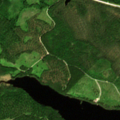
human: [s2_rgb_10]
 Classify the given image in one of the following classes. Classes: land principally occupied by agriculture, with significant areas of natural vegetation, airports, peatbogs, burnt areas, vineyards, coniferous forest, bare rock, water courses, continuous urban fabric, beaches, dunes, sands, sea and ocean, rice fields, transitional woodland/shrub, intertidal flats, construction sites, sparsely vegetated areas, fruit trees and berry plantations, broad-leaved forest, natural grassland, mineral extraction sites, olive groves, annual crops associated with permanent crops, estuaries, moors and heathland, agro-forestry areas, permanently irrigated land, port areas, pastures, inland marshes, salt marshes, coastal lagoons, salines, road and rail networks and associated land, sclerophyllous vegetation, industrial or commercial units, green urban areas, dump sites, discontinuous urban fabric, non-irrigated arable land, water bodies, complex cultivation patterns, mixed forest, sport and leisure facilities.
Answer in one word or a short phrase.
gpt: coniferous forest, mixed forest, water bodies